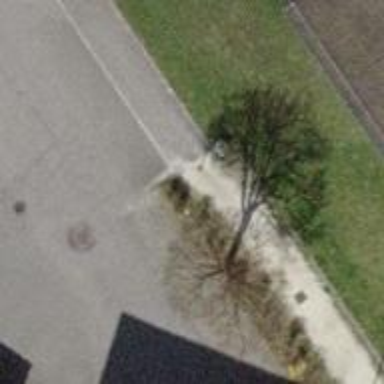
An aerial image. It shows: Bollard.